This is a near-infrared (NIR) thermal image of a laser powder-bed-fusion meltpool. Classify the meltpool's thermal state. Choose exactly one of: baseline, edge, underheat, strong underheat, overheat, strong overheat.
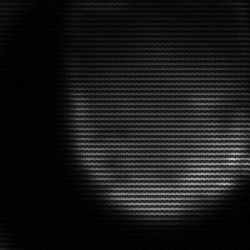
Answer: edge